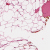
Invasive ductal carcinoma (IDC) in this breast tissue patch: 0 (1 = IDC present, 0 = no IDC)